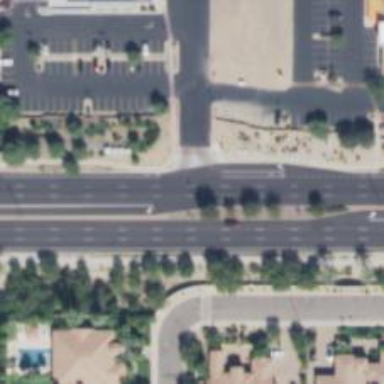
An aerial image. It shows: Secondary road with asphalt surface.